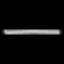
Label: line